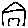
Label: house